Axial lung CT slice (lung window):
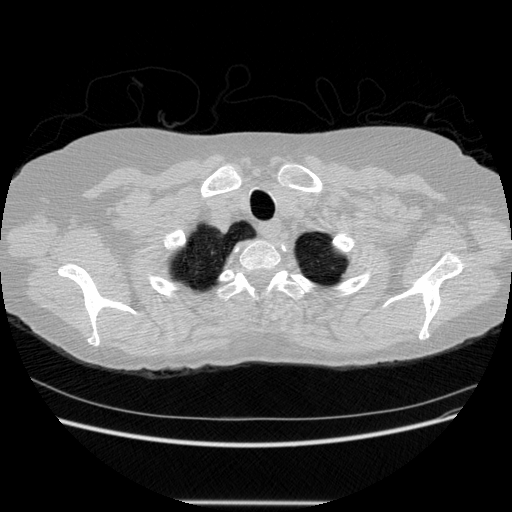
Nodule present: no